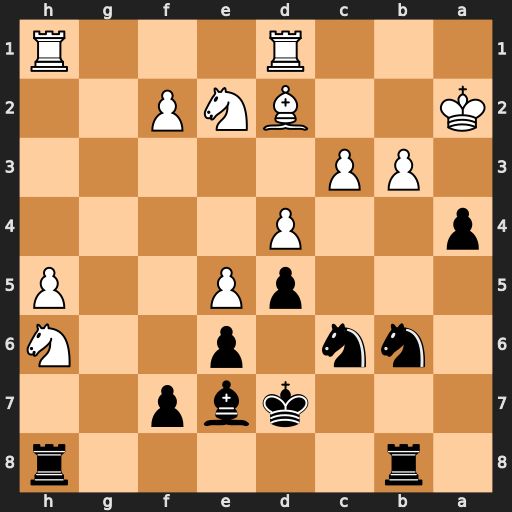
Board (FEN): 1r5r/3kbp2/1nn1p2N/3pP2P/p2P4/1PP5/K2BNP2/3R3R
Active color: b
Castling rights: -
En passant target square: -
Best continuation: axb3+ Kxb3 Nc4+